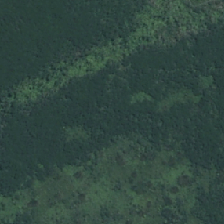
Land cover: herbaceous_freshwater_vege